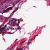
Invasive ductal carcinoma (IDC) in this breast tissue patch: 0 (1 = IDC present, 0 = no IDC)